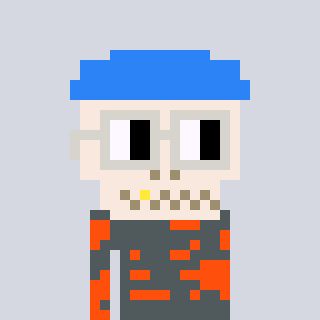
a pixel art character with square light gray glasses, a skeleton-hat-shaped head and a orange-colored body on a cool background